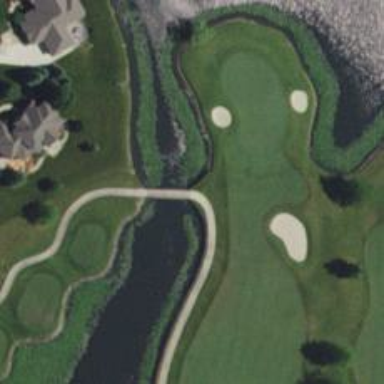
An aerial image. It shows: Path bridge over golf path.